Field crop: maize
Growth stage: 2
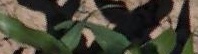
Species: maize